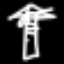
Label: palm tree